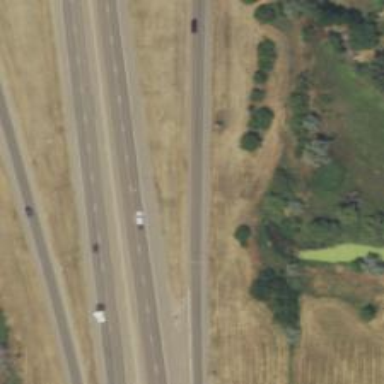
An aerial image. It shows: Trunk link highway.